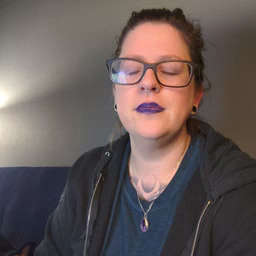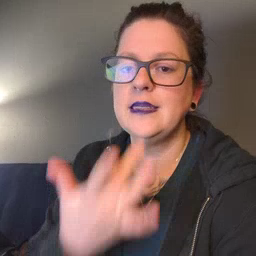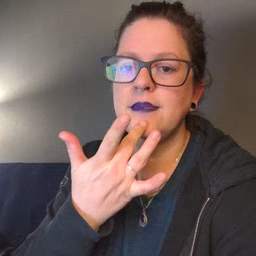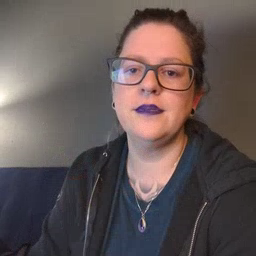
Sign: taste